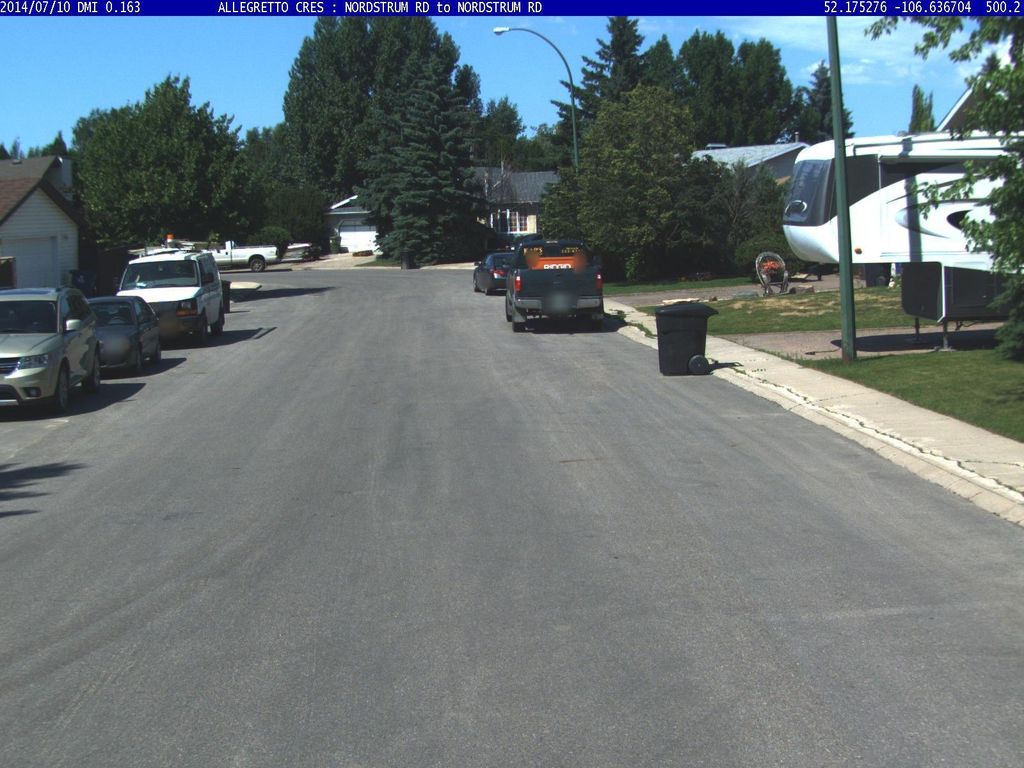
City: saskatoon